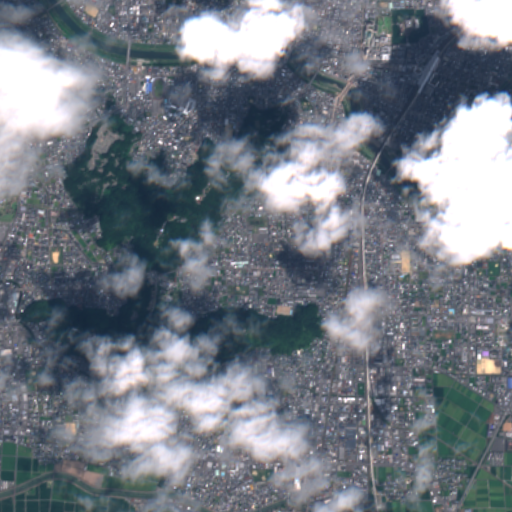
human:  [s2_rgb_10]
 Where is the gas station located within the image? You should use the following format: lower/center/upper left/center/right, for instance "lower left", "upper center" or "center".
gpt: The gas station is located in the lower right of the image.
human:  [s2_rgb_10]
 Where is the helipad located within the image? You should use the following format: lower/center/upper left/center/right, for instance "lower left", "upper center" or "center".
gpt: The helipad is located in the upper right of the image.
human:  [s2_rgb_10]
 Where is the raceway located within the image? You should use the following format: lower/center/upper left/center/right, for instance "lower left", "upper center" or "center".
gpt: The raceway is located in the upper left of the image.
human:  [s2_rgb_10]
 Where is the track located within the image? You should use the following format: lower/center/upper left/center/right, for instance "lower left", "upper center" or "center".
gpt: The track is located in the upper left of the image.
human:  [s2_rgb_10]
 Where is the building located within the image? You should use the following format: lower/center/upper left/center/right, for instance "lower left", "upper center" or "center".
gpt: There is no building in the image.